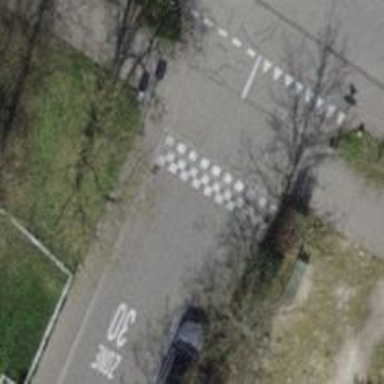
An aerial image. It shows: Traffic calming table.